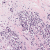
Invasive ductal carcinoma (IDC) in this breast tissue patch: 1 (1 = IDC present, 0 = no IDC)